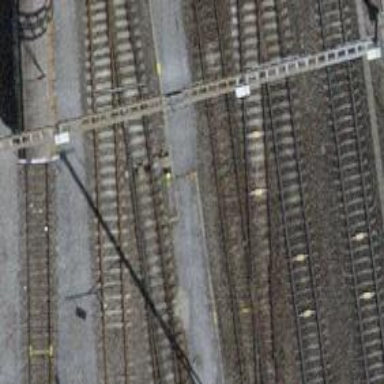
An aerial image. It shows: Railway switch.